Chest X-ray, AP view. Patient: 49 years old, sex M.
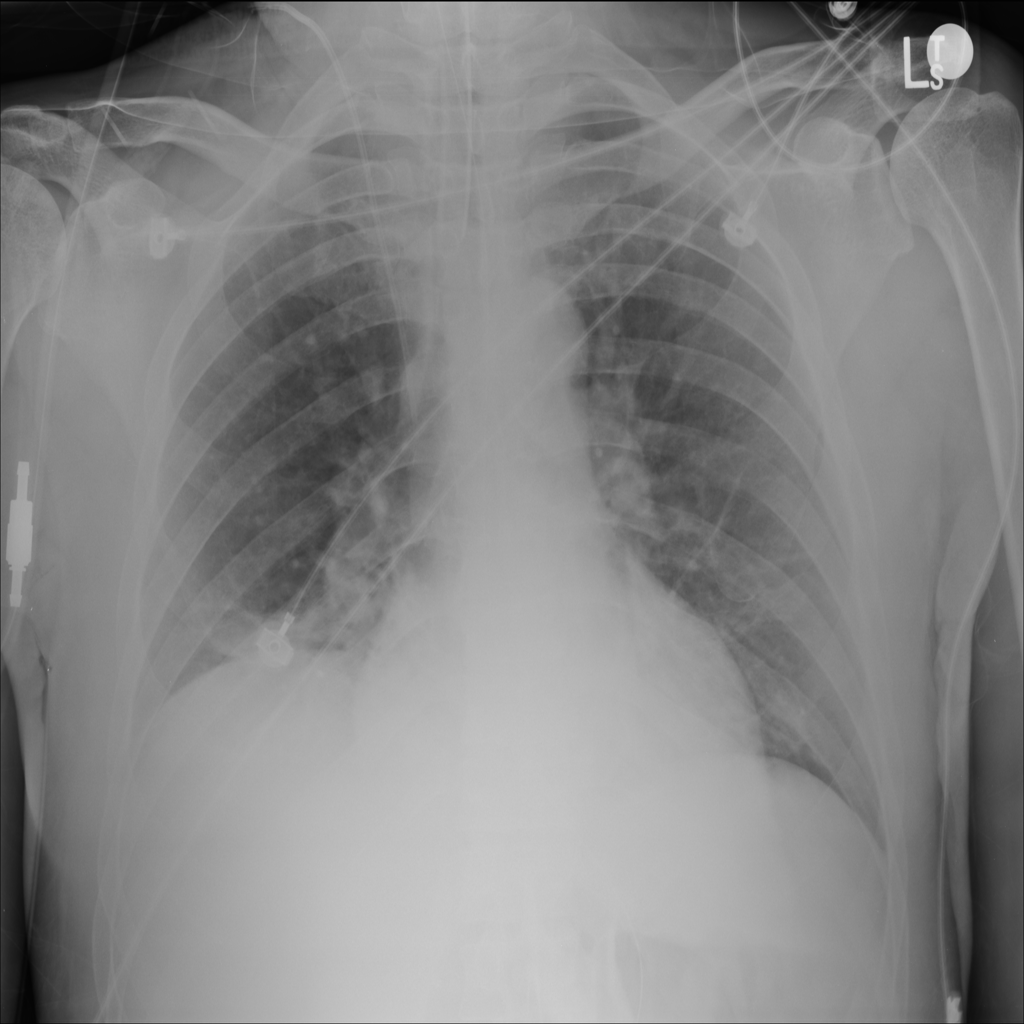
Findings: No Finding